The plot shows one second of acceleration measured on a rotor kit. Diagnose the rotating machine from this image, choosing from: normal, misalignment, unbalance, looseness.
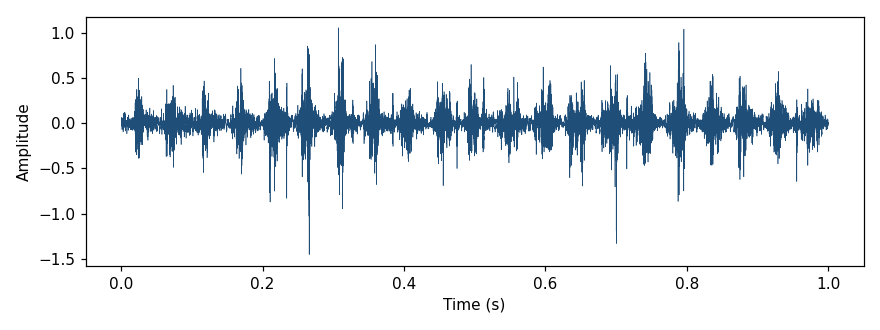
Answer: looseness